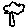
Label: tree